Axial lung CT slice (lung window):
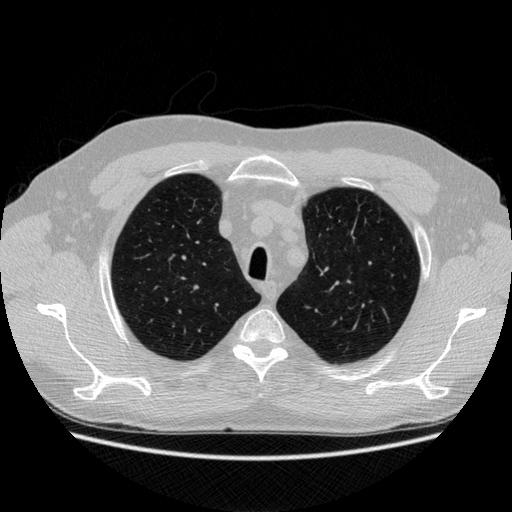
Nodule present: no